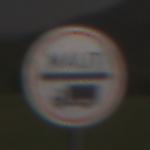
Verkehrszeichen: Mautpflicht
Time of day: Night
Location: Outdoor (Nature)
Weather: Clear
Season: NotSpecified
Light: Natural